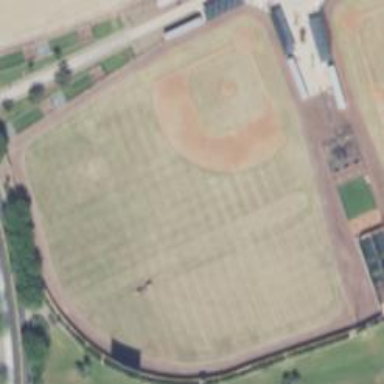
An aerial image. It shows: Baseball pitch for leisure and sports activities.